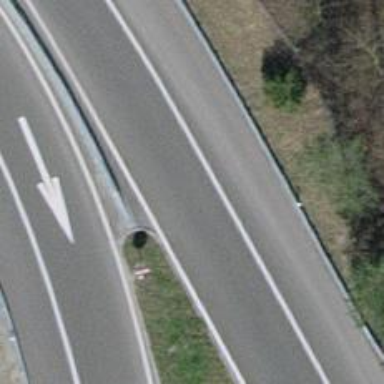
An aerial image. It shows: Asphalt motorway link.